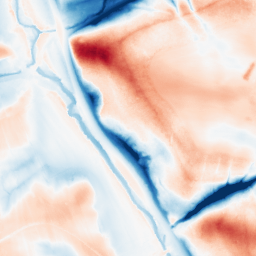
Category: classical
Decomposition family: gaussian_anisotropic
Decomposition parameters: sigma_x: 10
sigma_y: 20
Upsampling method: quintic
Upsampling parameters: scale: 2
Upsampling scale: 2